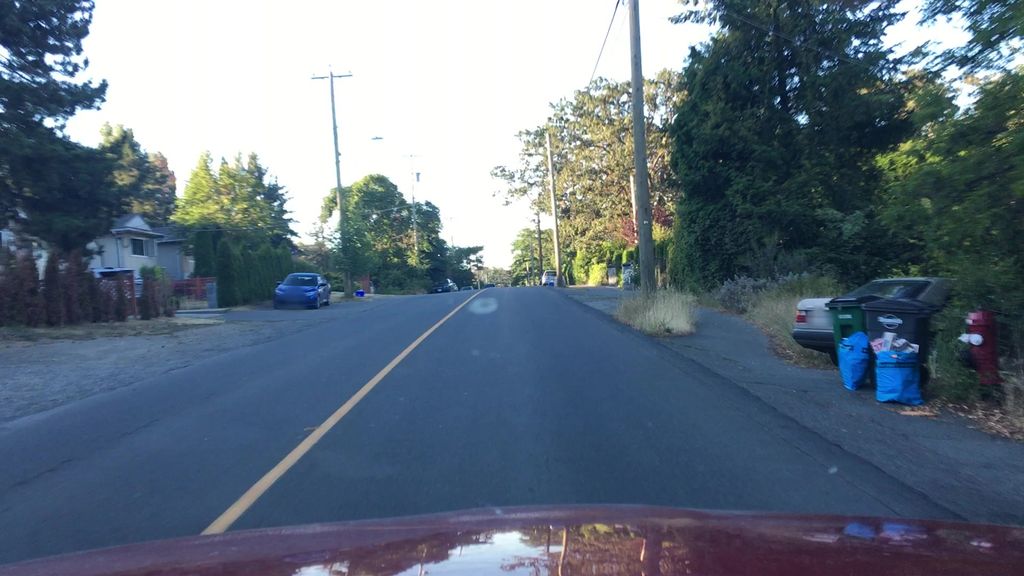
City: victoria